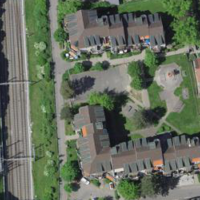
EUNIS habitat code: 54
Species observed at this site:
Pica pica
Fraxinus excelsior
Cyanistes caeruleus